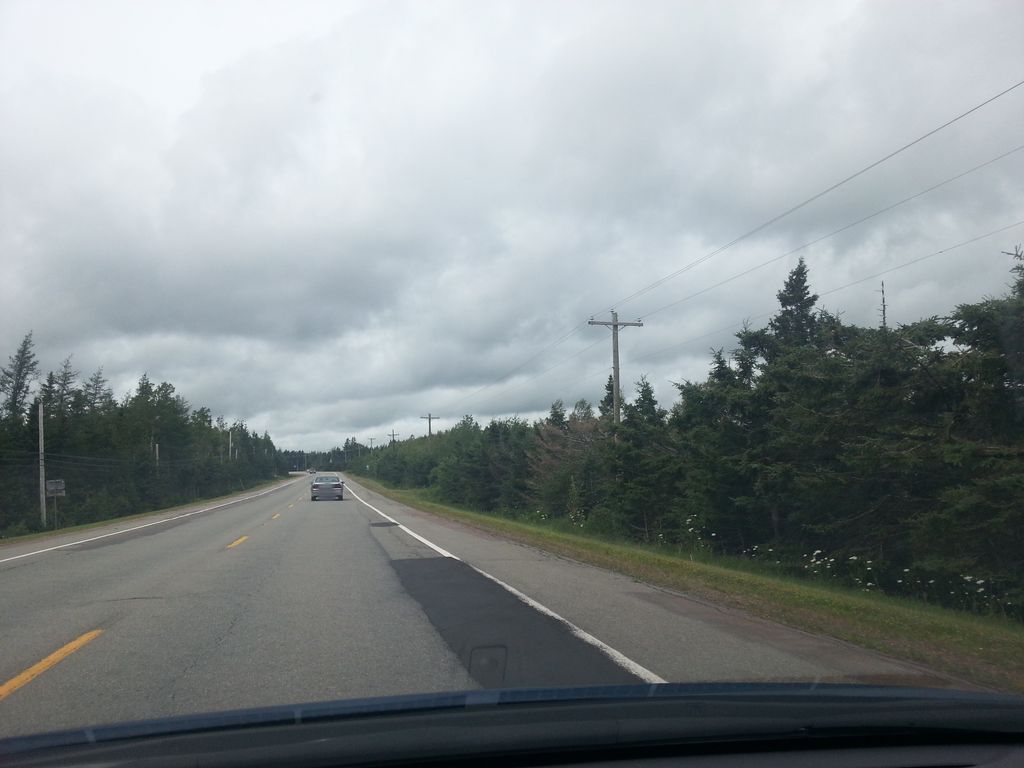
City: charlottetown